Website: macys
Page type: receipt
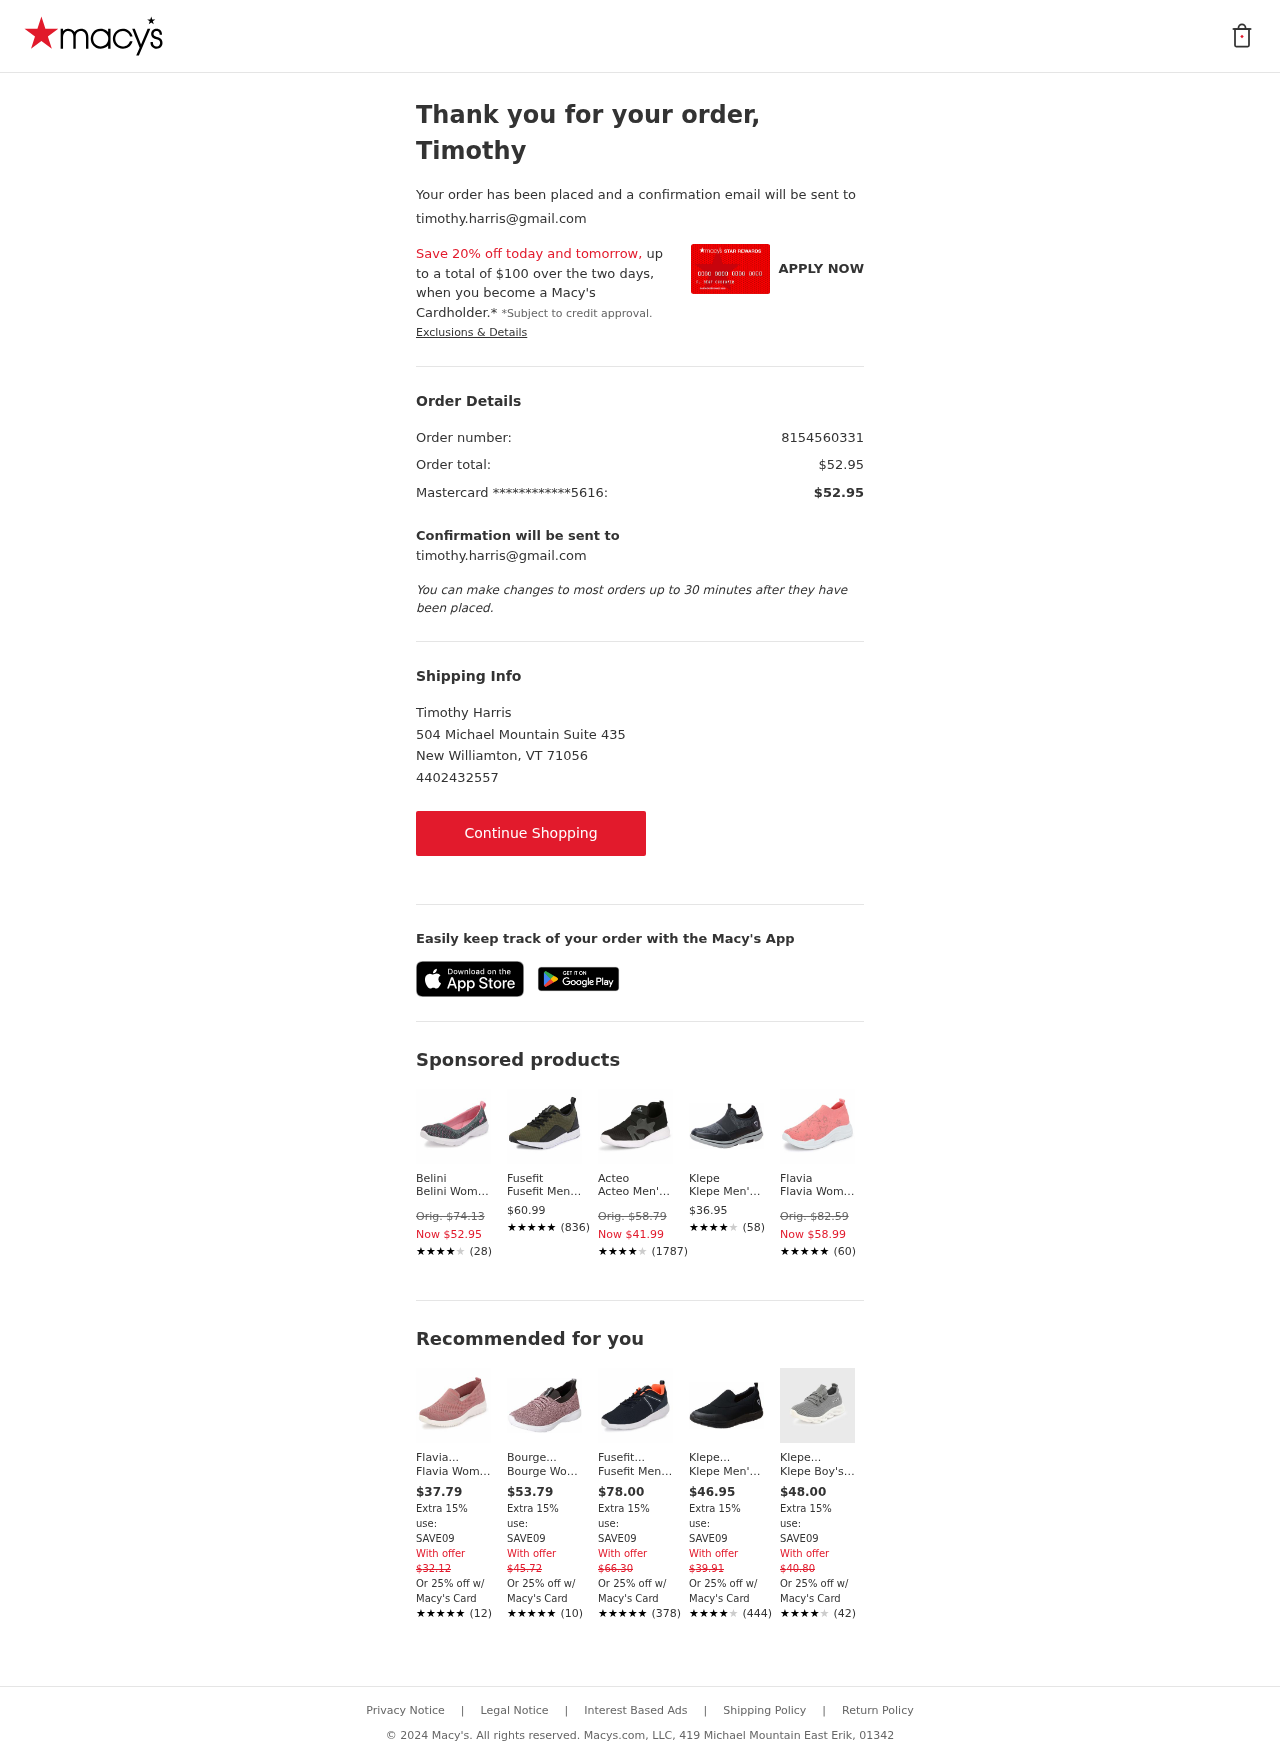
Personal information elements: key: PII_CARD_LAST4
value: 5616
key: PII_CARD_TYPE
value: Mastercard
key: PII_EMAIL
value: timothy.harris@gmail.com
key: PII_FIRSTNAME
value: Timothy
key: PII_FULLNAME
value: Timothy Harris
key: PII_PHONE
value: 4402432557
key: PII_PROMO_CODE
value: SAVE09
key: PII_STREET
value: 504 Michael Mountain Suite 435
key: PII_EMAIL2
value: timothy.harris@gmail.com
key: PII_CITY_STATE_ZIP
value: New Williamton, VT 71056
Product elements: key: PRODUCT10_BRAND
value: Klepe
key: PRODUCT10_NAME
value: Klepe Boy's Grey Running Shoes-12 UK (31 EU) (13 Kids US) (KD/KPK-03/GRY)
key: PRODUCT10_NUM_RATINGS
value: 42
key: PRODUCT10_PRICE
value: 48
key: PRODUCT10_RATING
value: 4.2
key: PRODUCT1_BRAND
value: Belini
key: PRODUCT1_NAME
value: Belini Women's Grey Running Shoes-3 UK (36 EU) (BS 124GREY3)
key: PRODUCT1_NUM_RATINGS
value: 28
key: PRODUCT1_PRICE
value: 52.95
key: PRODUCT1_RATING
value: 3.8
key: PRODUCT2_BRAND
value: Fusefit
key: PRODUCT2_NAME
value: Fusefit Men's Vector Olive Running Shoes-7 UK (41 EU) (8 US) (FFR-376_7)
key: PRODUCT2_NUM_RATINGS
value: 836
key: PRODUCT2_PRICE
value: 60.99
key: PRODUCT2_RATING
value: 4.5
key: PRODUCT3_BRAND
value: Acteo
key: PRODUCT3_NAME
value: Acteo Men's Grey Running Shoes-7 UK (41 EU) (AC1046-Grey)
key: PRODUCT3_NUM_RATINGS
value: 1787
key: PRODUCT3_PRICE
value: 41.99
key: PRODUCT3_RATING
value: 4.4
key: PRODUCT4_BRAND
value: Klepe
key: PRODUCT4_NAME
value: Klepe Men's Black Flyknit with Memory Foam Running Shoes-7 UK (41 EU) (8 US) (BX020/BLK)
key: PRODUCT4_NUM_RATINGS
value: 58
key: PRODUCT4_PRICE
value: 36.95
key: PRODUCT4_RATING
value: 3.6
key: PRODUCT5_BRAND
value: Flavia
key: PRODUCT5_NAME
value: Flavia Women's Running Shoes (40 EU) (9 US) (F/H1-0291/PNK_L.Pink_8 UK)
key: PRODUCT5_NUM_RATINGS
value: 60
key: PRODUCT5_PRICE
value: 58.99
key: PRODUCT5_RATING
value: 4.8
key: PRODUCT6_BRAND
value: Flavia
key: PRODUCT6_NAME
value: Flavia Women's Pink Running Shoes-5 UK (37 EU) (6 US) (FKT/ST-1904/NVY)
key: PRODUCT6_NUM_RATINGS
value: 12
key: PRODUCT6_PRICE
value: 37.79
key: PRODUCT6_RATING
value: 4.6
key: PRODUCT7_BRAND
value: Bourge
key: PRODUCT7_NAME
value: Bourge Women's Mauve Running Shoes-7 UK (39 EU) (8 US) (Micam-118)
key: PRODUCT7_NUM_RATINGS
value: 10
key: PRODUCT7_PRICE
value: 53.79
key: PRODUCT7_RATING
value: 4.6
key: PRODUCT8_BRAND
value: Fusefit
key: PRODUCT8_NAME
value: Fusefit Men's Bambino Navy Running Shoes-8 UK (42 EU) (9 US) (FFR-359_8)
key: PRODUCT8_NUM_RATINGS
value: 378
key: PRODUCT8_PRICE
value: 78
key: PRODUCT8_RATING
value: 4.5
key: PRODUCT9_BRAND
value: Klepe
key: PRODUCT9_NAME
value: Klepe Men's Running Shoes-8 UK (42 EU) (9 US) (BX022/BLK)
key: PRODUCT9_NUM_RATINGS
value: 444
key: PRODUCT9_PRICE
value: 46.95
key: PRODUCT9_RATING
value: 3.9
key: PRODUCT1_ORIGINAL_PRICE
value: Orig. $74.13
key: PRODUCT3_ORIGINAL_PRICE
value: Orig. $58.79
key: PRODUCT5_ORIGINAL_PRICE
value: Orig. $82.59
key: PRODUCT6_OFFER_PRICE
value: $32.12
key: PRODUCT7_OFFER_PRICE
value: $45.72
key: PRODUCT8_OFFER_PRICE
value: $66.30
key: PRODUCT9_OFFER_PRICE
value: $39.91
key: PRODUCT10_OFFER_PRICE
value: $40.80
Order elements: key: ORDER_ID
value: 8154560331
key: ORDER_TOTAL
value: $52.95